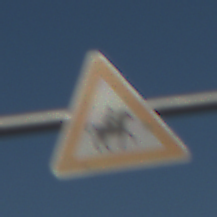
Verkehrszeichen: ReiterLinks
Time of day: MorningAfternoon
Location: Outdoor (Nature)
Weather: PartlyCloudy
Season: NotSpecified
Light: Natural